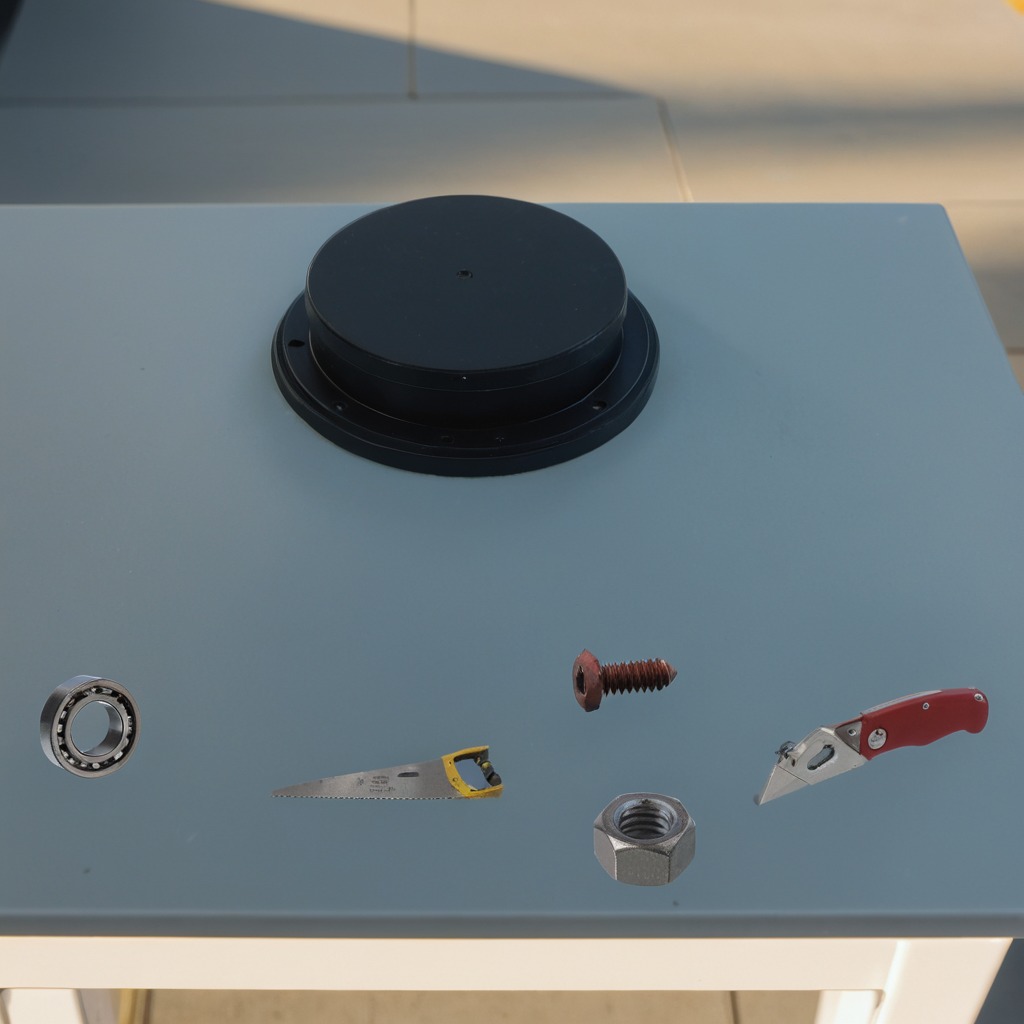
A ball bearing, a utility knife, a machine screw, a handheld metal saw, and a metal nut are lying on the textured surface of the utility table.